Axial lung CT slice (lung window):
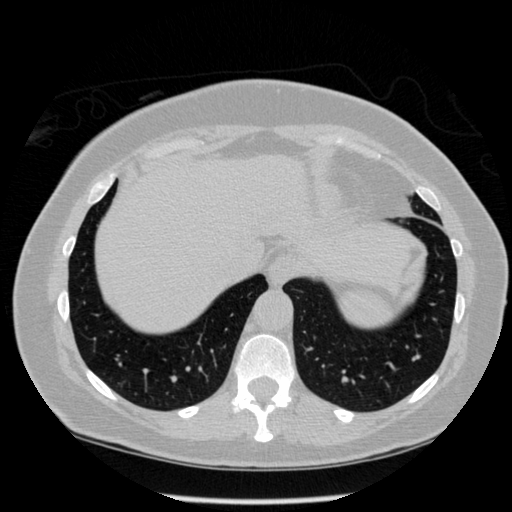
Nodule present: no